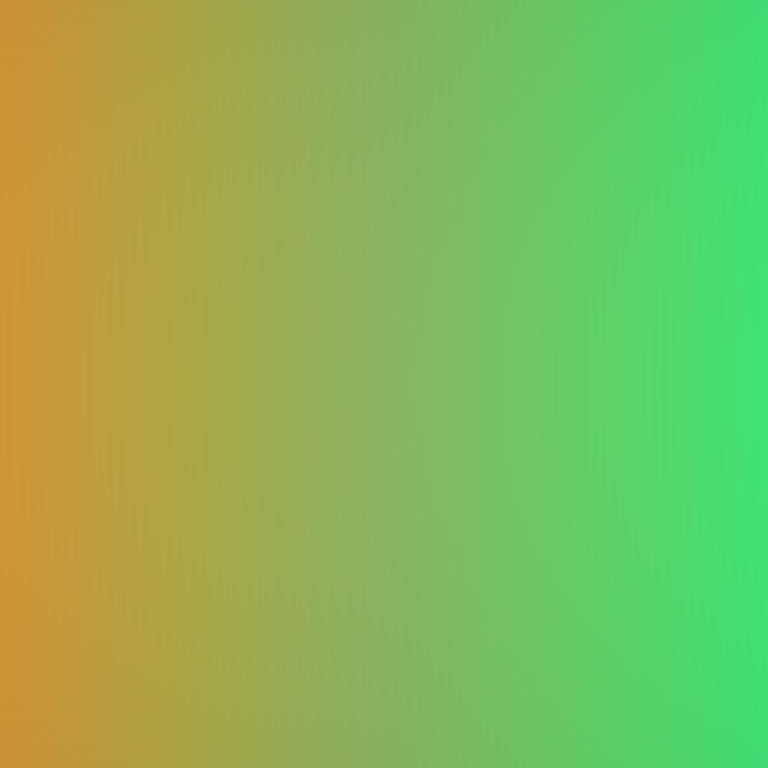
Abstract light effect, smooth gradient from warm orange to cool green, calm atmosphere, soft blend, no room, no furniture, no objects.